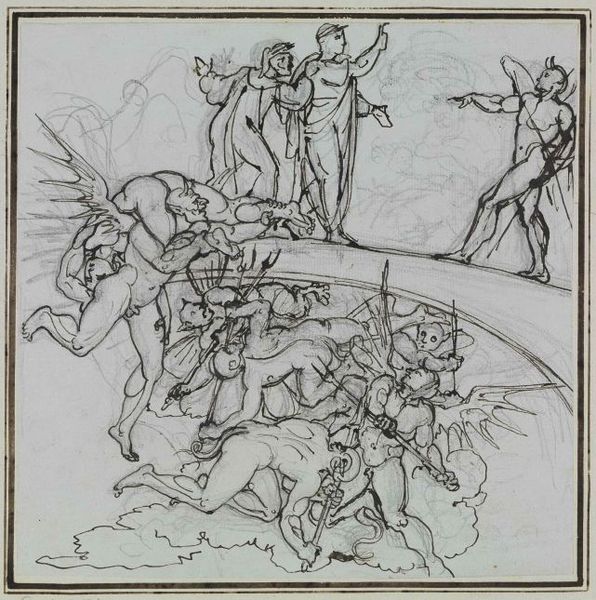
Titel: Am Pechsee der Krämer, der Ratsherr von Lucca (Dante Inferno, Canto 21, V 34)
Künstler: Joseph Anton Koch
Standort: Karlsruhe
Institution: Staatliche Kunsthalle Karlsruhe
Schlagwörter: akt, feder, feuer, flügel, gott, hand, himmel, kampf, mann, nackt, umhang, weiß, wolken, menschen, männer, schwarz, skizze, zeichnung, weg, wolke, arm, gesicht, rahmen, tod, ast, brücke, gehen, spitzen, höhle, fliegen, engel, beine, schwanz, papier, bogen, stab, studie, grafik, graphik, figuren, luft, schlacht, wild, lanze, festhalten, robe, geschlecht, zeigen, adam, eva, penis, tusche, blitze, kohle, schwarz weiß, radierung, gefahr, waffen, strafe, stöcke, waffe, strahl, bleistift, entwurf, mythologie, stift, tinte, komödie, jesus, götter, hölle, jüngstes gericht, teufel, dante, fall, höllensturz, sturz, fabelwesen, schreiten, lanzen, heilige, speer, speere, hörner, gespräche, satan, luzifer, stechen, führen, pfeile, gabel, ziegen, dämonen, inferno, monster, unterwelt, mephisto, vorzeichnung, vorstudie, urteil, zeigegestus, phallus, sper, spieß, kopfüber, sünder, dreizack, ganymed, zacke, spieße, gabeln, göttliche komödie, vergil, divina commedia, harpunen, g, e, w, wg, fa, aw, göttliche, zurke, nackte leiber, kasdjf a, w e, harter strahl, mythenwesen, götttliche komödie, schwarz-.weiß